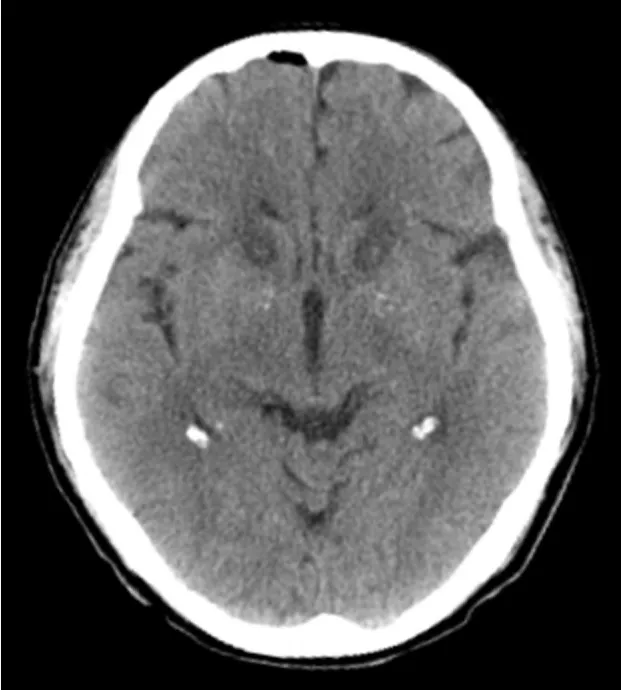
A computed tomography slice of representative ALIC lesions created by bilateral anterior capsulotomy, taken on postoperative day 1.
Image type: radiology (ct)